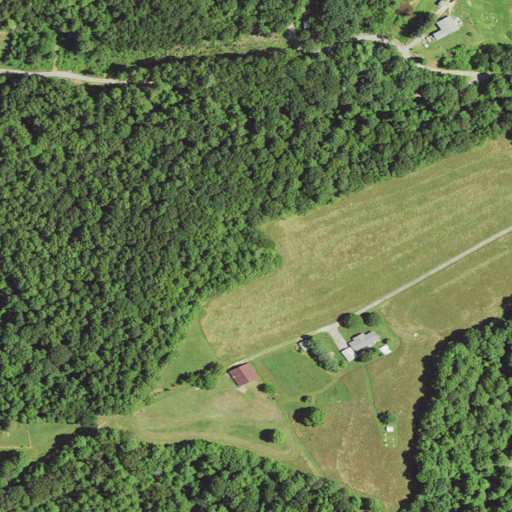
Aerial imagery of ridge(s) in West Virginia named Christian Ridge containing deciduous forest, pasture, open development, grassland, and low intensity development